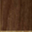
Piece: xx